Question: I have a table that consist of three columns and 4 rows, the top rows are the headings and the 3rd column has a rowspan that stretches accross 3 rows, according to different pages the number of rows may increase or decrease.
Now the problem I have and need to sort is that if the rowspan column 3 the longer the text gets row 2 column 2 should not stretch further than where the last text line, and all other column 2 and column 1 should align to the top. So the padding-bottom should not increase the longer the rowspan column gets
See fiddle below <URL>
code
'''
<table border=1>
<tr>
<td width="25%">Line 1</td>
<td width="25%">Line 2</td>
<td>Line 3</td>
</tr>
<tr>
<td valign="top">Description 1</td>
<td valign="top">Contrary to popular belief, Lorem Ipsum is not simply random text. It has roots in a piece of classical Latin literature from 45 BC, making it over 2000 years old. Richard McClintock, a Latin professor at Hampden-Sydney College in Virginia, looked up one of the more obscure Latin words, consectetur, from a Lorem Ipsum passage, and going through the cites of the word in classical literature, discovered the undoubtable source. Lorem Ipsum comes from sections 1.10.32 and 1.10.33 of "de Finibus Bonorum et Malorum" (The Extremes of Good and Evil) by Cicero, written in 45 BC. This book is a treatise on the theory of ethics, very popular during the Renaissance. The first line of Lorem Ipsum, "Lorem ipsum dolor sit amet..", comes from a line in section 1.10.32.
<br /><br />
The standard chunk of Lorem Ipsum used since the 1500s is reproduced below for those interested. Sections 1.10.32 and 1.10.33 from "de Finibus Bonorum et Malorum" by Cicero are also reproduced in their exact original form, accompanied by English versions from the 1914 translation by H. Rackham.</td>
<td valign="top" rowspan="3">
Lorem ipsum dolor sit amet, consectetur adipiscing elit. Fusce rutrum nunc at dolor elementum rhoncus. Morbi neque ipsum, sagittis quis condimentum commodo, laoreet nec lacus. Morbi eget dui in mi cursus vulputate. Nam ut porttitor sem. Nullam tincidunt posuere dui, sit amet porttitor tellus euismod ut. Morbi sollicitudin scelerisque nunc id aliquam. Suspendisse potenti. Donec ut diam ut massa dictum scelerisque. Sed justo nisi, scelerisque et aliquet nec, bibendum vitae massa. Quisque in mollis urna. In ut ultricies nisl, et scelerisque nisi. Aenean erat neque, blandit nec justo a, sodales gravida nisl. Aenean placerat urna ut est tincidunt laoreet.
Praesent sem ante, commodo eget mollis eget, mollis quis arcu. Nunc quis posuere nisi. Integer pretium enim ut mi dapibus porta. Aenean ac ipsum lacus. Nunc feugiat, augue tempus auctor dapibus, enim augue gravida massa, sed viverra orci nisi quis nisi. Vivamus sagittis mollis elit quis aliquam. Curabitur hendrerit est hendrerit elit dapibus vulputate. Ut at bibendum ipsum, eget convallis ligula. Sed vel pulvinar eros. Class aptent taciti sociosqu ad litora torquent per conubia nostra, per inceptos himenaeos.
Praesent vel malesuada mauris. Aliquam dignissim rhoncus sapien, nec dictum lorem aliquet pretium. Nulla facilisis, mi quis commodo elementum, sapien sapien pellentesque nulla, ultricies ultricies quam dolor at sapien. Duis porttitor ligula ut orci ultricies, et vestibulum ante sollicitudin. Mauris vel felis dolor. Proin posuere lacus tortor, quis gravida nisl scelerisque eu. Vivamus porta interdum tempus. Phasellus justo enim, sagittis non diam eget, pretium semper orci. Nam lobortis posuere nunc. Nulla rutrum nibh ac tristique consectetur. Fusce ac justo metus.
Proin accumsan nibh in sem semper imperdiet. Sed a libero et justo suscipit eleifend id quis mi. Aenean eros sem, mattis ac tempus gravida, porttitor vel lectus. Aliquam erat volutpat. Nullam nec magna tortor. Mauris congue consectetur augue rhoncus viverra. Maecenas sollicitudin enim et porta tincidunt. Nullam vel magna non turpis pretium pretium malesuada nec velit. Cras vel felis nec mi tincidunt rutrum semper sit amet orci. Suspendisse pellentesque elit nec nisi consectetur, a venenatis orci gravida. Pellentesque fermentum metus nec tortor varius, eu egestas mi sagittis.
Cras et ligula tortor. Suspendisse potenti. Phasellus vulputate turpis quis nibh faucibus rhoncus. Aliquam volutpat ut mauris in hendrerit. Proin eget ipsum iaculis, auctor est ac, ornare sem. Donec non scelerisque justo. Interdum et malesuada fames ac ante ipsum primis in faucibus. Duis suscipit interdum nunc vel pellentesque. Cras tincidunt odio sed nibh aliquam facilisis. Nullam id tincidunt elit. Ut ac tempus elit. Nam metus eros, sagittis sit amet sapien vel, bibendum pulvinar nisl.Lorem ipsum dolor sit amet, consectetur adipiscing elit. Fusce rutrum nunc at dolor elementum rhoncus. Morbi neque ipsum, sagittis quis condimentum commodo, laoreet nec lacus. Morbi eget dui in mi cursus vulputate. Nam ut porttitor sem. Nullam tincidunt posuere dui, sit amet porttitor tellus euismod ut. Morbi sollicitudin scelerisque nunc id aliquam. Suspendisse potenti. Donec ut diam ut massa dictum scelerisque. Sed justo nisi, scelerisque et aliquet nec, bibendum vitae massa. Quisque in mollis urna. In ut ultricies nisl, et scelerisque nisi. Aenean erat neque, blandit nec justo a, sodales gravida nisl. Aenean placerat urna ut est tincidunt laoreet.
Praesent sem ante, commodo eget mollis eget, mollis quis arcu. Nunc quis posuere nisi. Integer pretium enim ut mi dapibus porta. Aenean ac ipsum lacus. Nunc feugiat, augue tempus auctor dapibus, enim augue gravida massa, sed viverra orci nisi quis nisi. Vivamus sagittis mollis elit quis aliquam. Curabitur hendrerit est hendrerit elit dapibus vulputate. Ut at bibendum ipsum, eget convallis ligula. Sed vel pulvinar eros. Class aptent taciti sociosqu ad litora torquent per conubia nostra, per inceptos himenaeos.
Praesent vel malesuada mauris. Aliquam dignissim rhoncus sapien, nec dictum lorem aliquet pretium. Nulla facilisis, mi quis commodo elementum, sapien sapien pellentesque nulla, ultricies ultricies quam dolor at sapien. Duis porttitor ligula ut orci ultricies, et vestibulum ante sollicitudin. Mauris vel felis dolor. Proin posuere lacus tortor, quis gravida nisl scelerisque eu. Vivamus porta interdum tempus. Phasellus justo enim, sagittis non diam eget, pretium semper orci. Nam lobortis posuere nunc. Nulla rutrum nibh ac tristique consectetur. Fusce ac justo metus.
Proin accumsan nibh in sem semper imperdiet. Sed a libero et justo suscipit eleifend id quis mi. Aenean eros sem, mattis ac tempus gravida, porttitor vel lectus. Aliquam erat volutpat. Nullam nec magna tortor. Mauris congue consectetur augue rhoncus viverra. Maecenas sollicitudin enim et porta tincidunt. Nullam vel magna non turpis pretium pretium malesuada nec velit. Cras vel felis nec mi tincidunt rutrum semper sit amet orci. Suspendisse pellentesque elit nec nisi consectetur, a venenatis orci gravida. Pellentesque fermentum metus nec tortor varius, eu egestas mi sagittis.
Cras et ligula tortor. Suspendisse potenti. Phasellus vulputate turpis quis nibh faucibus rhoncus. Aliquam volutpat ut mauris in hendrerit. Proin eget ipsum iaculis, auctor est ac, ornare sem. Donec non scelerisque justo. Interdum et malesuada fames ac ante ipsum primis in faucibus. Duis suscipit interdum nunc vel pellentesque. Cras tincidunt odio sed nibh aliquam facilisis. Nullam id tincidunt elit. Ut ac tempus elit. Nam metus eros, sagittis sit amet sapien vel, bibendum pulvinar nisl.Lorem ipsum dolor sit amet, consectetur adipiscing elit. Fusce rutrum nunc at dolor elementum rhoncus. Morbi neque ipsum, sagittis quis condimentum commodo, laoreet nec lacus. Morbi eget dui in mi cursus vulputate. Nam ut porttitor sem. Nullam tincidunt posuere dui, sit amet porttitor tellus euismod ut. Morbi sollicitudin scelerisque nunc id aliquam. Suspendisse potenti. Donec ut diam ut massa dictum scelerisque. Sed justo nisi, scelerisque et aliquet nec, bibendum vitae massa. Quisque in mollis urna. In ut ultricies nisl, et scelerisque nisi. Aenean erat neque, blandit nec justo a, sodales gravida nisl. Aenean placerat urna ut est tincidunt laoreet.
Praesent sem ante, commodo eget mollis eget, mollis quis arcu. Nunc quis posuere nisi. Integer pretium enim ut mi dapibus porta. Aenean ac ipsum lacus. Nunc feugiat, augue tempus auctor dapibus, enim augue gravida massa, sed viverra orci nisi quis nisi. Vivamus sagittis mollis elit quis aliquam. Curabitur hendrerit est hendrerit elit dapibus vulputate. Ut at bibendum ipsum, eget convallis ligula. Sed vel pulvinar eros. Class aptent taciti sociosqu ad litora torquent per conubia nostra, per inceptos himenaeos.
Praesent vel malesuada mauris. Aliquam dignissim rhoncus sapien, nec dictum lorem aliquet pretium. Nulla facilisis, mi quis commodo elementum, sapien sapien pellentesque nulla, ultricies ultricies quam dolor at sapien. Duis porttitor ligula ut orci ultricies, et vestibulum ante sollicitudin. Mauris vel felis dolor. Proin posuere lacus tortor, quis gravida nisl scelerisque eu. Vivamus porta interdum tempus. Phasellus justo enim, sagittis non diam eget, pretium semper orci. Nam lobortis posuere nunc. Nulla rutrum nibh ac tristique consectetur. Fusce ac justo metus.
Lorem ipsum dolor sit amet, consectetur adipiscing elit. Fusce rutrum nunc at dolor elementum rhoncus. Morbi neque ipsum, sagittis quis condimentum commodo, laoreet nec lacus. Morbi eget dui in mi cursus vulputate. Nam ut porttitor sem. Nullam tincidunt posuere dui, sit amet porttitor tellus euismod ut. Morbi sollicitudin scelerisque nunc id aliquam. Suspendisse potenti. Donec ut diam ut massa dictum scelerisque. Sed justo nisi, scelerisque et aliquet nec, bibendum vitae massa. Quisque in mollis urna. In ut ultricies nisl, et scelerisque nisi. Aenean erat neque, blandit nec justo a, sodales gravida nisl. Aenean placerat urna ut est tincidunt laoreet.
Praesent sem ante, commodo eget mollis eget, mollis quis arcu. Nunc quis posuere nisi. Integer pretium enim ut mi dapibus porta. Aenean ac ipsum lacus. Nunc feugiat, augue tempus auctor dapibus, enim augue gravida massa, sed viverra orci nisi quis nisi. Vivamus sagittis mollis elit quis aliquam. Curabitur hendrerit est hendrerit elit dapibus vulputate. Ut at bibendum ipsum, eget convallis ligula. Sed vel pulvinar eros. Class aptent taciti sociosqu ad litora torquent per conubia nostra, per inceptos himenaeos.
Praesent vel malesuada mauris. Aliquam dignissim rhoncus sapien, nec dictum lorem aliquet pretium. Nulla facilisis, mi quis commodo elementum, sapien sapien pellentesque nulla, ultricies ultricies quam dolor at sapien. Duis porttitor ligula ut orci ultricies, et vestibulum ante sollicitudin. Mauris vel felis dolor. Proin posuere lacus tortor, quis gravida nisl scelerisque eu. Vivamus porta interdum tempus. Phasellus justo enim, sagittis non diam eget, pretium semper orci. Nam lobortis posuere nunc. Nulla rutrum nibh ac tristique consectetur. Fusce ac justo metus.
Proin accumsan nibh in sem semper imperdiet. Sed a libero et justo suscipit eleifend id quis mi. Aenean eros sem, mattis ac tempus gravida, porttitor vel lectus. Aliquam erat volutpat. Nullam nec magna tortor. Mauris congue consectetur augue rhoncus viverra. Maecenas sollicitudin enim et porta tincidunt. Nullam vel magna non turpis pretium pretium malesuada nec velit. Cras vel felis nec mi tincidunt rutrum semper sit amet orci. Suspendisse pellentesque elit nec nisi consectetur, a venenatis orci gravida. Pellentesque fermentum metus nec tortor varius, eu egestas mi sagittis.
Cras et ligula tortor. Suspendisse potenti. Phasellus vulputate turpis quis nibh faucibus rhoncus. Aliquam volutpat ut mauris in hendrerit. Proin eget ipsum iaculis, auctor est ac, ornare sem. Donec non scelerisque justo. Interdum et malesuada fames ac ante ipsum primis in faucibus. Duis suscipit interdum nunc vel pellentesque. Cras tincidunt odio sed nibh aliquam facilisis. Nullam id tincidunt elit. Ut ac tempus elit. Nam metus eros, sagittis sit amet sapien vel, bibendum pulvinar nisl.Lorem ipsum dolor sit amet, consectetur adipiscing elit. Fusce rutrum nunc at dolor elementum rhoncus. Morbi neque ipsum, sagittis quis condimentum commodo, laoreet nec lacus. Morbi eget dui in mi cursus vulputate. Nam ut porttitor sem. Nullam tincidunt posuere dui, sit amet porttitor tellus euismod ut. Morbi sollicitudin scelerisque nunc id aliquam. Suspendisse potenti. Donec ut diam ut massa dictum scelerisque. Sed justo nisi, scelerisque et aliquet nec, bibendum vitae massa. Quisque in mollis urna. In ut ultricies nisl, et scelerisque nisi. Aenean erat neque, blandit nec justo a, sodales gravida nisl. Aenean placerat urna ut est tincidunt laoreet.
Praesent sem ante, commodo eget mollis eget, mollis quis arcu. Nunc quis posuere nisi. Integer pretium enim ut mi dapibus porta. Aenean ac ipsum lacus. Nunc feugiat, augue tempus auctor dapibus, enim augue gravida massa, sed viverra orci nisi quis nisi. Vivamus sagittis mollis elit quis aliquam. Curabitur hendrerit est hendrerit elit dapibus vulputate. Ut at bibendum ipsum, eget convallis ligula. Sed vel pulvinar eros. Class aptent taciti sociosqu ad litora torquent per conubia nostra, per inceptos himenaeos.
Praesent vel malesuada mauris. Aliquam dignissim rhoncus sapien, nec dictum lorem aliquet pretium. Nulla facilisis, mi quis commodo elementum, sapien sapien pellentesque nulla, ultricies ultricies quam dolor at sapien. Duis porttitor ligula ut orci ultricies, et vestibulum ante sollicitudin. Mauris vel felis dolor. Proin posuere lacus tortor, quis gravida nisl scelerisque eu. Vivamus porta interdum tempus. Phasellus justo enim, sagittis non diam eget, pretium semper orci. Nam lobortis posuere nunc. Nulla rutrum nibh ac tristique consectetur. Fusce ac justo metus.
Proin accumsan nibh in sem semper imperdiet. Sed a libero et justo suscipit eleifend id quis mi. Aenean eros sem, mattis ac tempus gravida, porttitor vel lectus. Aliquam erat volutpat. Nullam nec magna tortor. Mauris congue consectetur augue rhoncus viverra. Maecenas sollicitudin enim et porta tincidunt. Nullam vel magna non turpis pretium pretium malesuada nec velit. Cras vel felis nec mi tincidunt rutrum semper sit amet orci. Suspendisse pellentesque elit nec nisi consectetur, a venenatis orci gravida. Pellentesque fermentum metus nec tortor varius, eu egestas mi sagittis.
Cras et ligula tortor. Suspendisse potenti. Phasellus vulputate turpis quis nibh faucibus rhoncus. Aliquam volutpat ut mauris in hendrerit. Proin eget ipsum iaculis, auctor est ac, ornare sem. Donec non scelerisque justo. Interdum et malesuada fames ac ante ipsum primis in faucibus. Duis suscipit interdum nunc vel pellentesque. Cras tincidunt odio sed nibh aliquam facilisis. Nullam id tincidunt elit. Ut ac tempus elit. Nam metus eros, sagittis sit amet sapien vel, bibendum pulvinar nisl.Lorem ipsum dolor sit amet, consectetur adipiscing elit. Fusce rutrum nunc at dolor elementum rhoncus. Morbi neque ipsum, sagittis quis condimentum commodo, laoreet nec lacus. Morbi eget dui in mi cursus vulputate. Nam ut porttitor sem. Nullam tincidunt posuere dui, sit amet porttitor tellus euismod ut. Morbi sollicitudin scelerisque nunc id aliquam. Suspendisse potenti. Donec ut diam ut massa dictum scelerisque. Sed justo nisi, scelerisque et aliquet nec, bibendum vitae massa. Quisque in mollis urna. In ut ultricies nisl, et scelerisque nisi. Aenean erat neque, blandit nec justo a, sodales gravida nisl. Aenean placerat urna ut est tincidunt laoreet.
Praesent sem ante, commodo eget mollis eget, mollis quis arcu. Nunc quis posuere nisi. Integer pretium enim ut mi dapibus porta. Aenean ac ipsum lacus. Nunc feugiat, augue tempus auctor dapibus, enim augue gravida massa, sed viverra orci nisi quis nisi. Vivamus sagittis mollis elit quis aliquam. Curabitur hendrerit est hendrerit elit dapibus vulputate. Ut at bibendum ipsum, eget convallis ligula. Sed vel pulvinar eros. Class aptent taciti sociosqu ad litora torquent per conubia nostra, per inceptos himenaeos.
Praesent vel malesuada mauris. Aliquam dignissim rhoncus sapien, nec dictum lorem aliquet pretium. Nulla facilisis, mi quis commodo elementum, sapien sapien pellentesque nulla, ultricies ultricies quam dolor at sapien. Duis porttitor ligula ut orci ultricies, et vestibulum ante sollicitudin. Mauris vel felis dolor. Proin posuere lacus tortor, quis gravida nisl scelerisque eu. Vivamus porta interdum tempus. Phasellus justo enim, sagittis non diam eget, pretium semper orci. Nam lobortis posuere nunc. Nulla rutrum nibh ac tristique consectetur. Fusce ac justo metus.
Proin accumsan nibh in sem semper imperdiet. Sed a libero et justo suscipit eleifend id quis mi. Aenean eros sem, mattis ac tempus gravida, porttitor vel lectus. Aliquam erat volutpat. Nullam nec magna tortor. Mauris congue consectetur augue rhoncus viverra. Maecenas sollicitudin enim et porta tincidunt. Nullam vel magna non turpis pretium pretium malesuada nec velit. Cras vel felis nec mi tincidunt rutrum semper sit amet orci. Suspendisse pellentesque elit nec nisi consectetur, a venenatis orci gravida. Pellentesque fermentum metus nec tortor varius, eu egestas mi sagittis.
Cras et ligula tortor. Suspendisse potenti. Phasellus vulputate turpis quis nibh faucibus rhoncus. Aliquam volutpat ut mauris in hendrerit. Proin eget ipsum iaculis, auctor est ac, ornare sem. Donec non scelerisque justo. Interdum et malesuada fames ac ante ipsum primis in faucibus. Duis suscipit interdum nunc vel pellentesque. Cras tincidunt odio sed nibh aliquam facilisis. Nullam id tincidunt elit. Ut ac tempus elit. Nam metus eros, sagittis sit amet sapien vel, bibendum pulvinar nisl.Lorem ipsum dolor sit amet, consectetur adipiscing elit. Fusce rutrum nunc at dolor elementum rhoncus. Morbi neque ipsum, sagittis quis condimentum commodo, laoreet nec lacus. Morbi eget dui in mi cursus vulputate. Nam ut porttitor sem. Nullam tincidunt posuere dui, sit amet porttitor tellus euismod ut. Morbi sollicitudin scelerisque nunc id aliquam. Suspendisse potenti. Donec ut diam ut massa dictum scelerisque. Sed justo nisi, scelerisque et aliquet nec, bibendum vitae massa. Quisque in mollis urna. In ut ultricies nisl, et scelerisque nisi. Aenean erat neque, blandit nec justo a, sodales gravida nisl. Aenean placerat urna ut est tincidunt laoreet.
Praesent sem ante, commodo eget mollis eget, mollis quis arcu. Nunc quis posuere nisi. Integer pretium enim ut mi dapibus porta. Aenean ac ipsum lacus. Nunc feugiat, augue tempus auctor dapibus, enim augue gravida massa, sed viverra orci nisi quis nisi. Vivamus sagittis mollis elit quis aliquam. Curabitur hendrerit est hendrerit elit dapibus vulputate. Ut at bibendum ipsum, eget convallis ligula. Sed vel pulvinar eros. Class aptent taciti sociosqu ad litora torquent per conubia nostra, per inceptos himenaeos.
Praesent vel malesuada mauris. Aliquam dignissim rhoncus sapien, nec dictum lorem aliquet pretium. Nulla facilisis, mi quis commodo elementum, sapien sapien pellentesque nulla, ultricies ultricies quam dolor at sapien. Duis porttitor ligula ut orci ultricies, et vestibulum ante sollicitudin. Mauris vel felis dolor. Proin posuere lacus tortor, quis gravida nisl scelerisque eu. Vivamus porta interdum tempus. Phasellus justo enim, sagittis non diam eget, pretium semper orci. Nam lobortis posuere nunc. Nulla rutrum nibh ac tristique consectetur. Fusce ac justo metus.
Proin accumsan nibh in sem semper imperdiet. Sed a libero et justo suscipit eleifend id quis mi. Aenean eros sem, mattis ac tempus gravida, porttitor vel lectus. Aliquam erat volutpat. Nullam nec magna tortor. Mauris congue consectetur augue rhoncus viverra. Maecenas sollicitudin enim et porta tincidunt. Nullam vel magna non turpis pretium pretium malesuada nec velit. Cras vel felis nec mi tincidunt rutrum semper sit amet orci. Suspendisse pellentesque elit nec nisi consectetur, a venenatis orci gravida. Pellentesque fermentum metus nec tortor varius, eu egestas mi sagittis.
Cras et ligula tortor. Suspendisse potenti. Phasellus vulputate turpis quis nibh faucibus rhoncus. Aliquam volutpat ut mauris in hendrerit. Proin eget ipsum iaculis, auctor est ac, ornare sem. Donec non scelerisque justo. Interdum et malesuada fames ac ante ipsum primis in faucibus. Duis suscipit interdum nunc vel pellentesque. Cras tincidunt odio sed nibh aliquam facilisis. Nullam id tincidunt elit. Ut ac tempus elit. Nam metus eros, sagittis sit amet sapien vel, bibendum pulvinar nisl.Lorem ipsum dolor sit amet, consectetur adipiscing elit. Fusce rutrum nunc at dolor elementum rhoncus. Morbi neque ipsum, sagittis quis condimentum commodo, laoreet nec lacus. Morbi eget dui in mi cursus vulputate. Nam ut porttitor sem. Nullam tincidunt posuere dui, sit amet porttitor tellus euismod ut. Morbi sollicitudin scelerisque nunc id aliquam. Suspendisse potenti. Donec ut diam ut massa dictum scelerisque. Sed justo nisi, scelerisque et aliquet nec, bibendum vitae massa. Quisque in mollis urna. In ut ultricies nisl, et scelerisque nisi. Aenean erat neque, blandit nec justo a, sodales gravida nisl. Aenean placerat urna ut est tincidunt laoreet.
Praesent sem ante, commodo eget mollis eget, mollis quis arcu. Nunc quis posuere nisi. Integer pretium enim ut mi dapibus porta. Aenean ac ipsum lacus. Nunc feugiat, augue tempus auctor dapibus, enim augue gravida massa, sed viverra orci nisi quis nisi. Vivamus sagittis mollis elit quis aliquam. Curabitur hendrerit est hendrerit elit dapibus vulputate. Ut at bibendum ipsum, eget convallis ligula. Sed vel pulvinar eros. Class aptent taciti sociosqu ad litora torquent per conubia nostra, per inceptos himenaeos.
Praesent vel malesuada mauris. Aliquam dignissim rhoncus sapien, nec dictum lorem aliquet pretium. Nulla facilisis, mi quis commodo elementum, sapien sapien pellentesque nulla, ultricies ultricies quam dolor at sapien. Duis porttitor ligula ut orci ultricies, et vestibulum ante sollicitudin. Mauris vel felis dolor. Proin posuere lacus tortor, quis gravida nisl scelerisque eu. Vivamus porta interdum tempus. Phasellus justo enim, sagittis non diam eget, pretium semper orci. Nam lobortis posuere nunc. Nulla rutrum nibh ac tristique consectetur. Fusce ac justo metus.
Proin accumsan nibh in sem semper imperdiet. Sed a libero et justo suscipit eleifend id quis mi. Aenean eros sem, mattis ac tempus gravida, porttitor vel lectus. Aliquam erat volutpat. Nullam nec magna tortor. Mauris congue consectetur augue rhoncus viverra. Maecenas sollicitudin enim et porta tincidunt. Nullam vel magna non turpis pretium pretium malesuada nec velit. Cras vel felis nec mi tincidunt rutrum semper sit amet orci. Suspendisse pellentesque elit nec nisi consectetur, a venenatis orci gravida. Pellentesque fermentum metus nec tortor varius, eu egestas mi sagittis.
Cras et ligula tortor. Suspendisse potenti. Phasellus vulputate turpis quis nibh faucibus rhoncus. Aliquam volutpat ut mauris in hendrerit. Proin eget ipsum iaculis, auctor est ac, ornare sem. Donec non scelerisque justo. Interdum et malesuada fames ac ante ipsum primis in faucibus. Duis suscipit interdum nunc vel pellentesque. Cras tincidunt odio sed nibh aliquam facilisis. Nullam id tincidunt elit. Ut ac tempus elit. Nam metus eros, sagittis sit amet sapien vel, bibendum pulvinar nisl.Lorem ipsum dolor sit amet, consectetur adipiscing elit. Fusce rutrum nunc at dolor elementum rhoncus. Morbi neque ipsum, sagittis quis condimentum commodo, laoreet nec lacus. Morbi eget dui in mi cursus vulputate. Nam ut porttitor sem. Nullam tincidunt posuere dui, sit amet porttitor tellus euismod ut. Morbi sollicitudin scelerisque nunc id aliquam. Suspendisse potenti. Donec ut diam ut massa dictum scelerisque. Sed justo nisi, scelerisque et aliquet nec, bibendum vitae massa. Quisque in mollis urna. In ut ultricies nisl, et scelerisque nisi. Aenean erat neque, blandit nec justo a, sodales gravida nisl. Aenean placerat urna ut est tincidunt laoreet.
Praesent sem ante, commodo eget mollis eget, mollis quis arcu. Nunc quis posuere nisi. Integer pretium enim ut mi dapibus porta. Aenean ac ipsum lacus. Nunc feugiat, augue tempus auctor dapibus, enim augue gravida massa, sed viverra orci nisi quis nisi. Vivamus sagittis mollis elit quis aliquam. Curabitur hendrerit est hendrerit elit dapibus vulputate. Ut at bibendum ipsum, eget convallis ligula. Sed vel pulvinar eros. Class aptent taciti sociosqu ad litora torquent per conubia nostra, per inceptos himenaeos.
Praesent vel malesuada mauris. Aliquam dignissim rhoncus sapien, nec dictum lorem aliquet pretium. Nulla facilisis, mi quis commodo elementum, sapien sapien pellentesque nulla, ultricies ultricies quam dolor at sapien. Duis porttitor ligula ut orci ultricies, et vestibulum ante sollicitudin. Mauris vel felis dolor. Proin posuere lacus tortor, quis gravida nisl scelerisque eu. Vivamus porta interdum tempus. Phasellus justo enim, sagittis non diam eget, pretium semper orci. Nam lobortis posuere nunc. Nulla rutrum nibh ac tristique consectetur. Fusce ac justo metus.
Proin accumsan nibh in sem semper imperdiet. Sed a libero et justo suscipit eleifend id quis mi. Aenean eros sem, mattis ac tempus gravida, porttitor vel lectus. Aliquam erat volutpat. Nullam nec magna tortor. Mauris congue consectetur augue rhoncus viverra. Maecenas sollicitudin enim et porta tincidunt. Nullam vel magna non turpis pretium pretium malesuada nec velit. Cras vel felis nec mi tincidunt rutrum semper sit amet orci. Suspendisse pellentesque elit nec nisi consectetur, a venenatis orci gravida. Pellentesque fermentum metus nec tortor varius, eu egestas mi sagittis.
Cras et ligula tortor. Suspendisse potenti. Phasellus vulputate turpis quis nibh faucibus rhoncus. Aliquam volutpat ut mauris in hendrerit. Proin eget ipsum iaculis, auctor est ac, ornare sem. Donec non scelerisque justo. Interdum et malesuada fames ac ante ipsum primis in faucibus. Duis suscipit interdum nunc vel pellentesque. Cras tincidunt odio sed nibh aliquam facilisis. Nullam id tincidunt elit. Ut ac tempus elit. Nam metus eros, sagittis sit amet sapien vel, bibendum pulvinar nisl.
Proin accumsan nibh in sem semper imperdiet. Sed a libero et justo suscipit eleifend id quis mi. Aenean eros sem, mattis ac tempus gravida, porttitor vel lectus. Aliquam erat volutpat. Nullam nec magna tortor. Mauris congue consectetur augue rhoncus viverra. Maecenas sollicitudin enim et porta tincidunt. Nullam vel magna non turpis pretium pretium malesuada nec velit. Cras vel felis nec mi tincidunt rutrum semper sit amet orci. Suspendisse pellentesque elit nec nisi consectetur, a venenatis orci gravida. Pellentesque fermentum metus nec tortor varius, eu egestas mi sagittis.
Cras et ligula tortor. Suspendisse potenti. Phasellus vulputate turpis quis nibh faucibus rhoncus. Aliquam volutpat ut mauris in hendrerit. Proin eget ipsum iaculis, auctor est ac, ornare sem. Donec non scelerisque justo. Interdum et malesuada fames ac ante ipsum primis in faucibus. Duis suscipit interdum nunc vel pellentesque. Cras tincidunt odio sed nibh aliquam facilisis. Nullam id tincidunt elit. Ut ac tempus elit. Nam metus eros, sagittis sit amet sapien vel, bibendum pulvinar nisl. </td>
</tr>
<tr>
<td valign="top">Description 2</td>
<td valign="top">The standard chunk of Lorem Ipsum used since the 1500s is reproduced below for those interested. Sections 1.10.32 and 1.10.33 from "de Finibus Bonorum et Malorum" by Cicero are also reproduced in their exact original form, accompanied by English versions from the 1914 translation by H. Rackham.</td>
</tr>
<tr>
<td valign="top">Description 3</td>
<td valign="top">The standard chunk of Lorem Ipsum used since the 1500s is reproduced below for those interested. Sections 1.10.32 and 1.10.33 from "de Finibus Bonorum et Malorum" by Cicero are also reproduced in their exact original form, accompanied by English versions from the 1914 translation by H. Rackham.</td>
</tr>
</table>
'''
I tried a couple of things and not sure how to not let the column stretch when it gets longer, I tried adding a fixed height but then the font goes over the border lines.
Any ideas on how to keep the height of the columns only as height as the text in the column and only let the last column stretch as far as the rowspan column
Screenshot below:

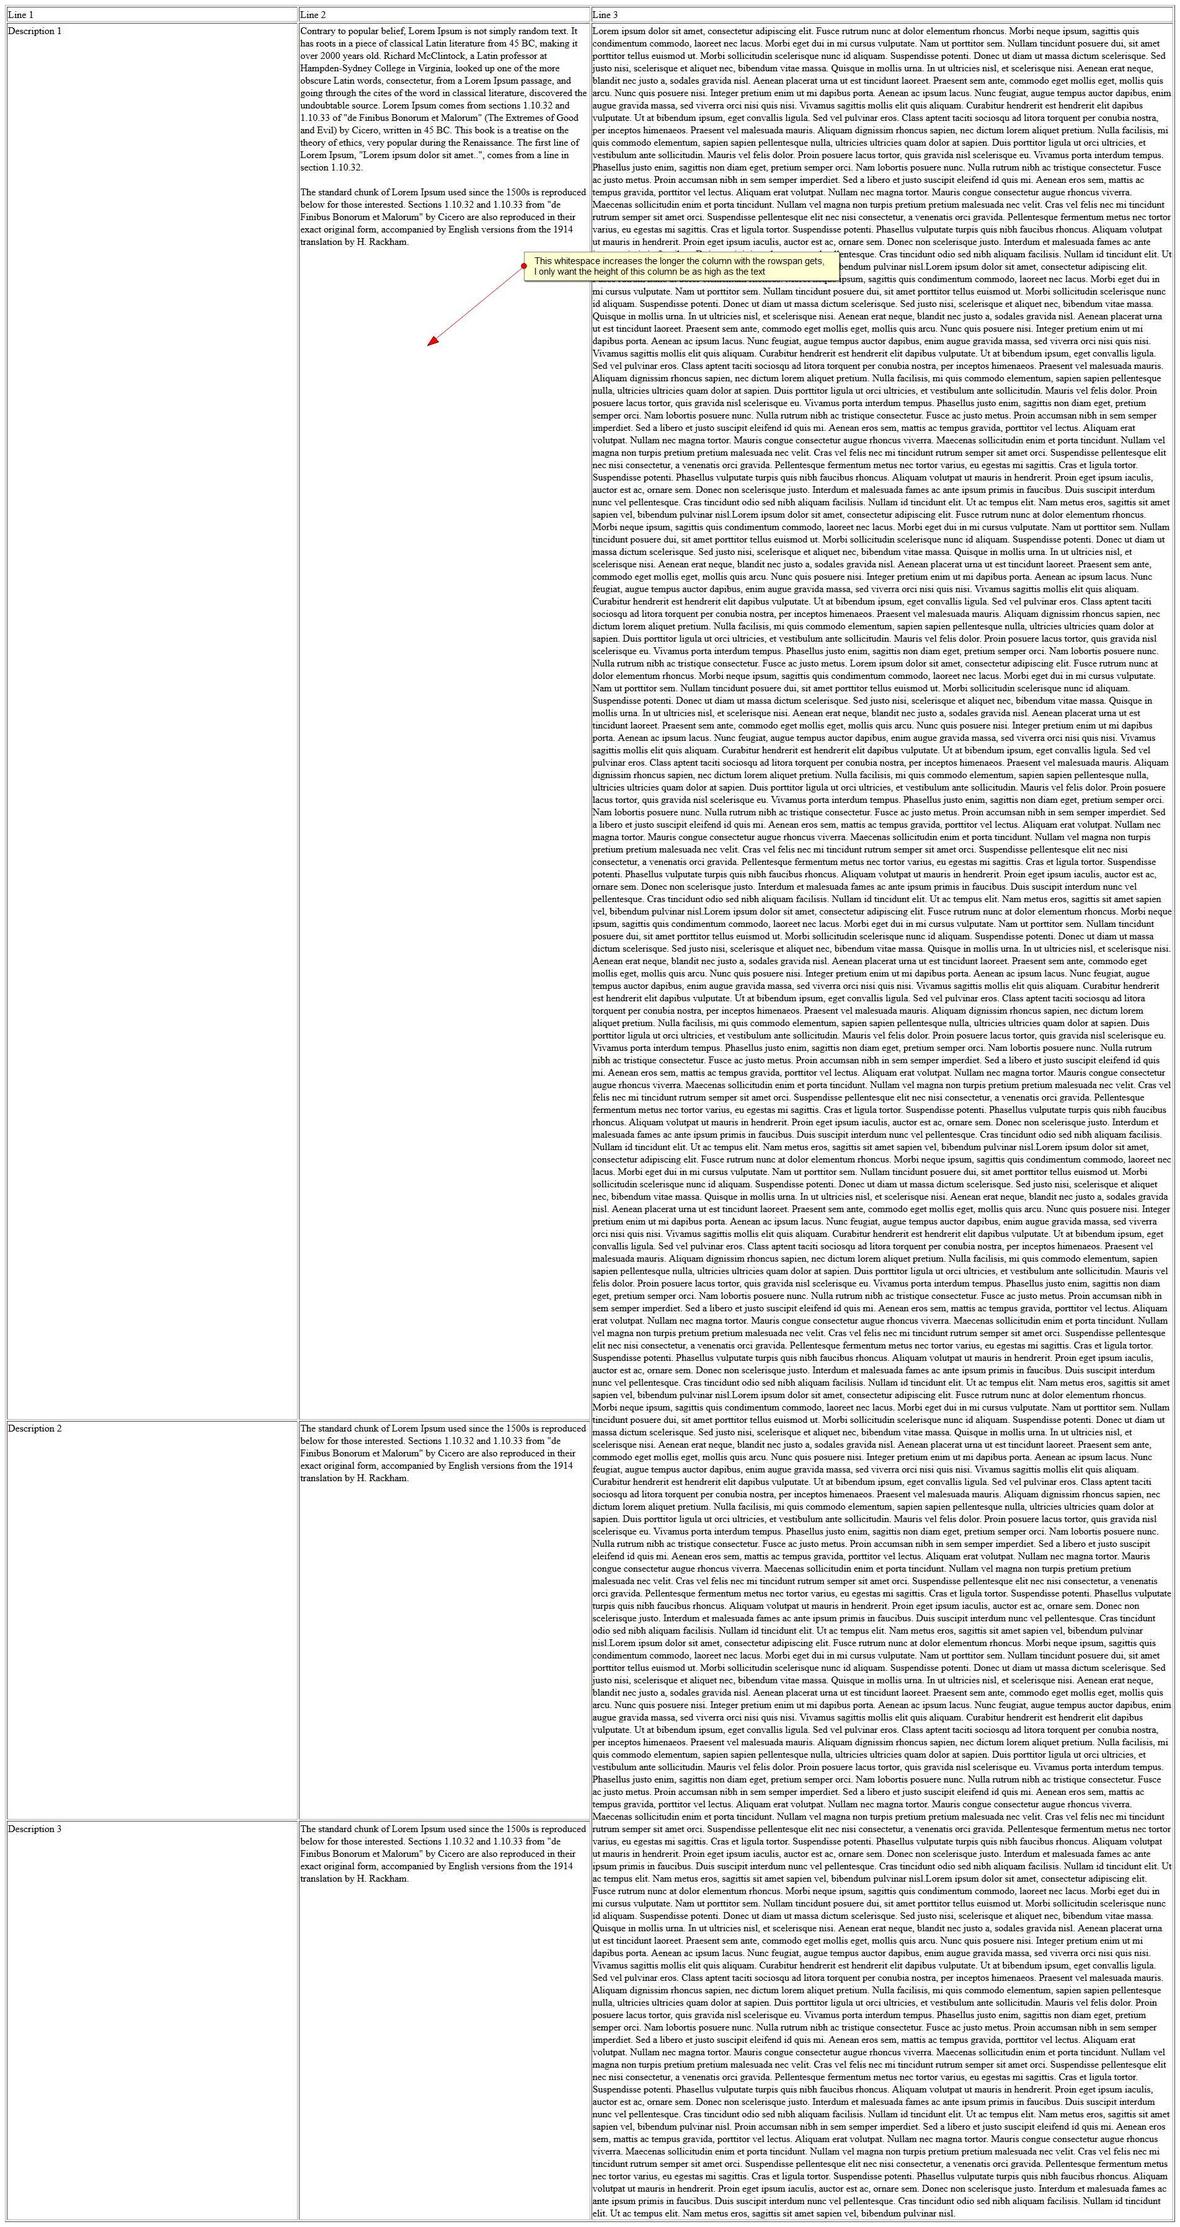
Answer: Here you go.
'''
tr:not(:last-child) {height:1px;}
'''
<URL>
The trick is that tables adjust their heights to fit the content, so even if you set the height to something less, the row will still look right.
Works in Firefox, Chrome Opera.